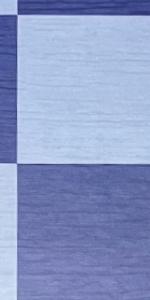
Label: Empty